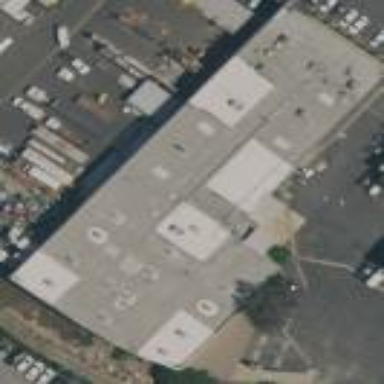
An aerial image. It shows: Warehouse building.